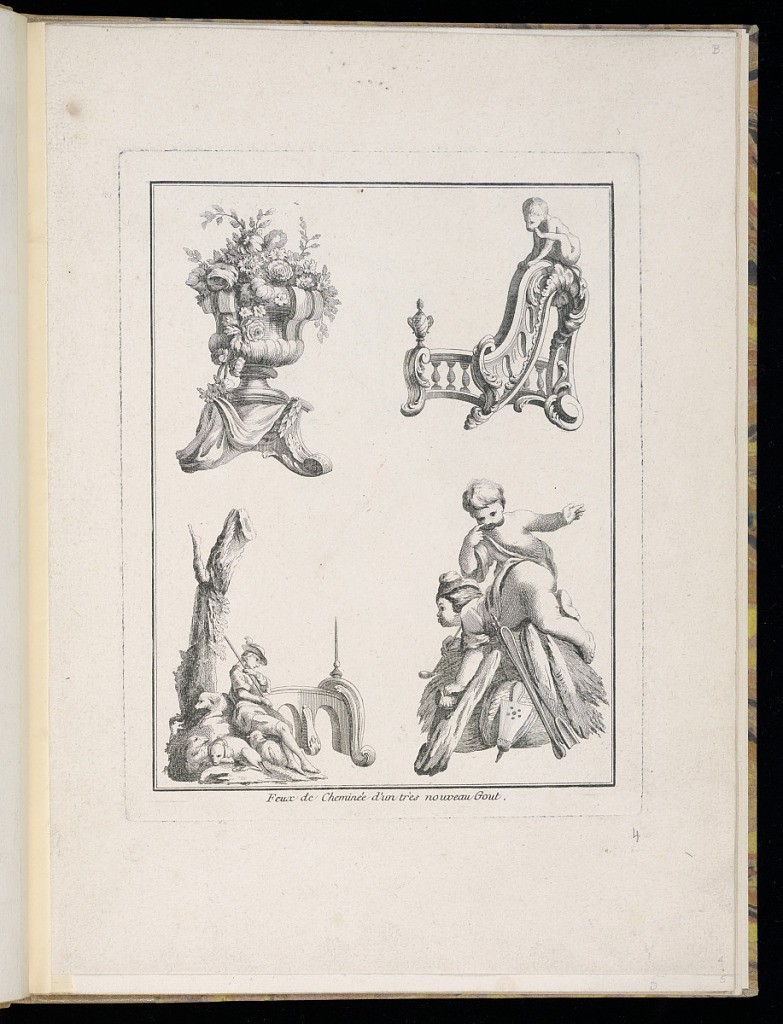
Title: Feux de Cheminée d’un très nouveau Gout
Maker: Clément Pierre Marillier, French, 1740 – 1808
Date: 1763
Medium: Etching and engraving on paper
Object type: Print
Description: Designs for four andirons (firedogs) featuring playing putti (one bent over and the other about to hit him on the backside), a figure with a rifle with dogs at his feet, a monkey, a vase with flowers, balustrade, vase, scrolling leaves (rinceaux), drapery, festoon of leaves, c-scrolls, a tree trunk, and gadrooning. The plate is titled.